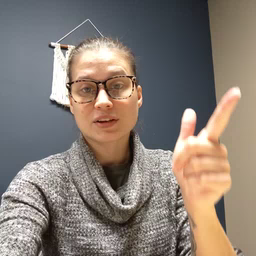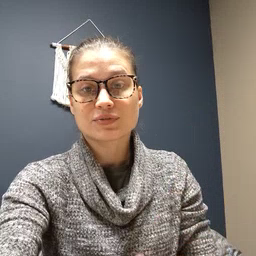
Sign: later